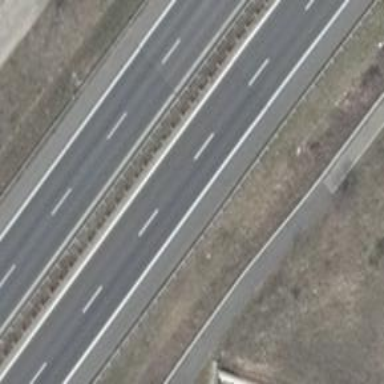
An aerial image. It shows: Asphalt road classified as primary highway which is motorroad.